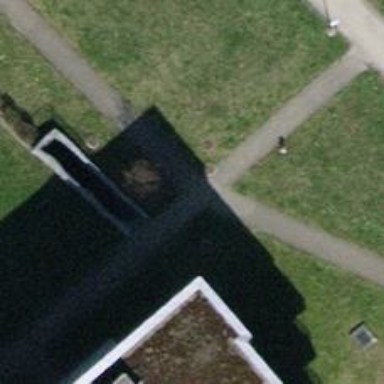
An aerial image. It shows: Sidewalk along the footway.